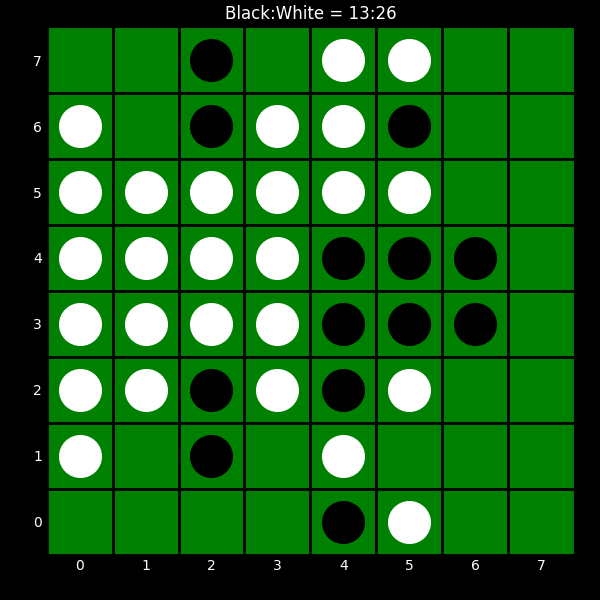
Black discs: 13
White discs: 26